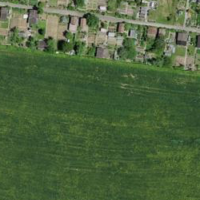
EUNIS habitat code: 25
Species observed at this site:
Veronica serpyllifolia
Beta vulgaris